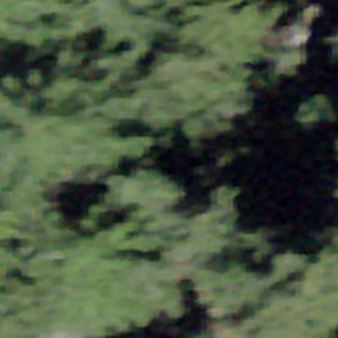
Label: other